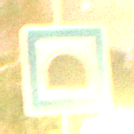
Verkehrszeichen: Tunnel
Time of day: Night
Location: Outdoor (Suburban)
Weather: Clear
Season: NotSpecified
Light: Artificial